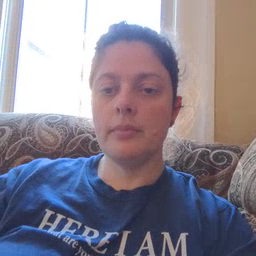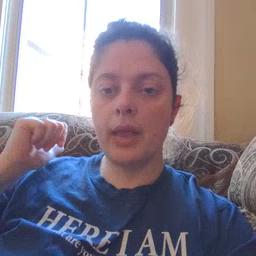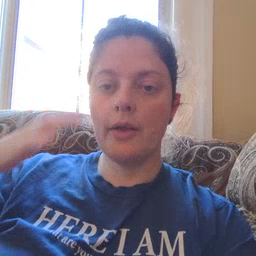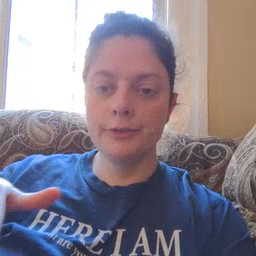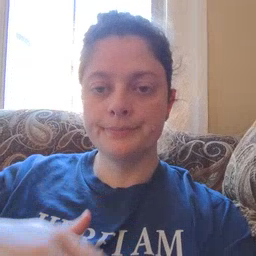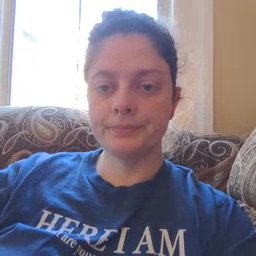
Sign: backyard